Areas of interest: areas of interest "Scenic Spot"
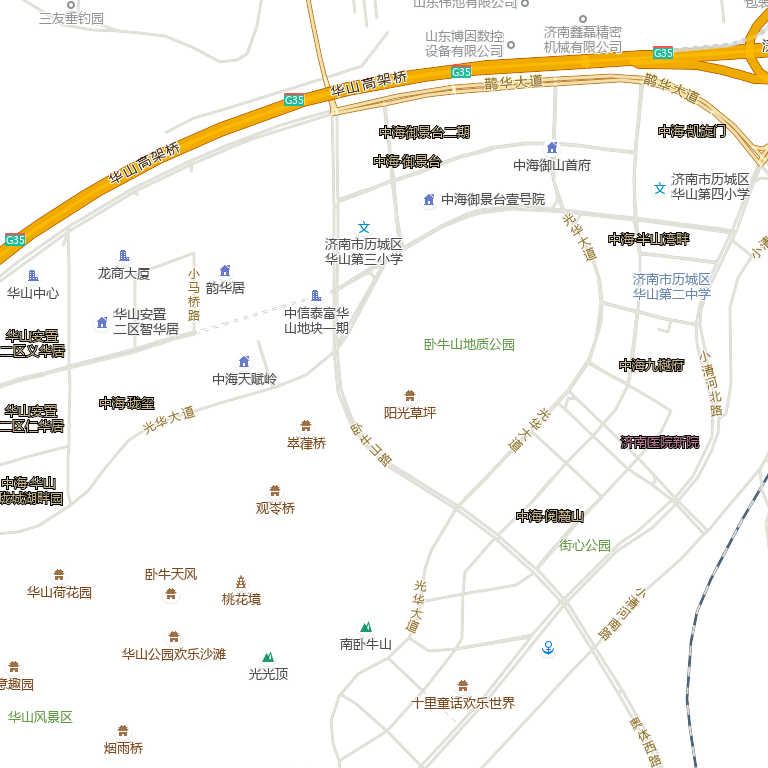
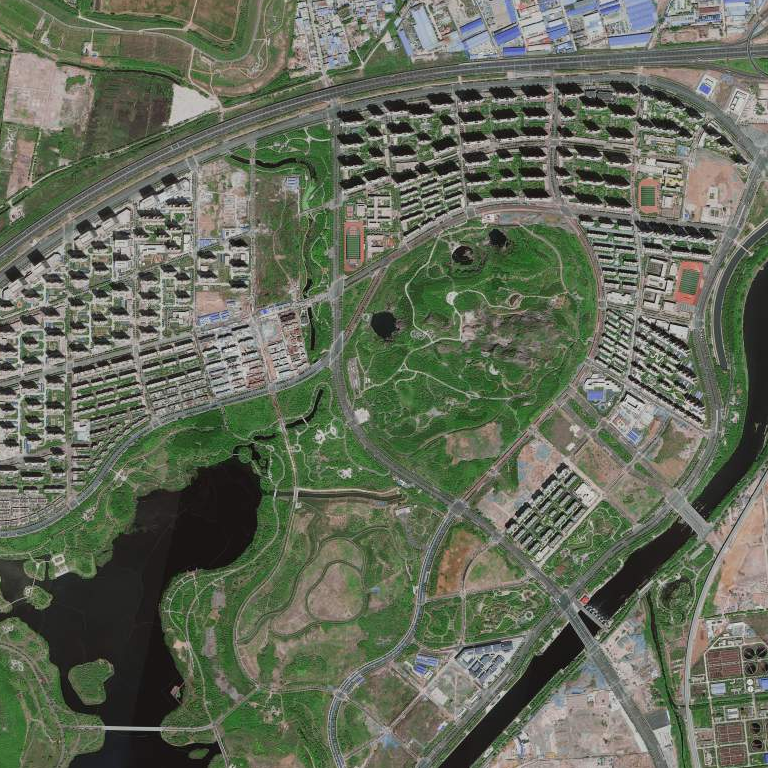